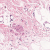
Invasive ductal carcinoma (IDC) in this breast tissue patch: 0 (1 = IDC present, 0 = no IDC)